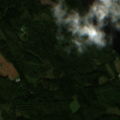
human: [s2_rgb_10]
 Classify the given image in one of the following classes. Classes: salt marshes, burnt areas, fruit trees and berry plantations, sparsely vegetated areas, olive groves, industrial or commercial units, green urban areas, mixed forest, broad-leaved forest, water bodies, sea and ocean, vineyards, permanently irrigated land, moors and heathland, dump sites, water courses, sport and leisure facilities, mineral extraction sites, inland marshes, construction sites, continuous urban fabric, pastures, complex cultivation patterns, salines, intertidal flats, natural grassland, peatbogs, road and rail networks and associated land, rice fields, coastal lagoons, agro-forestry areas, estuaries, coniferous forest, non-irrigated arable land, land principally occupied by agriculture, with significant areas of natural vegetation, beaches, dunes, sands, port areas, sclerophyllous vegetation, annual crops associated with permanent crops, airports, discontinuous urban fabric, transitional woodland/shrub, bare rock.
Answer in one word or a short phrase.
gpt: broad-leaved forest, coniferous forest, mixed forest, transitional woodland/shrub, water bodies